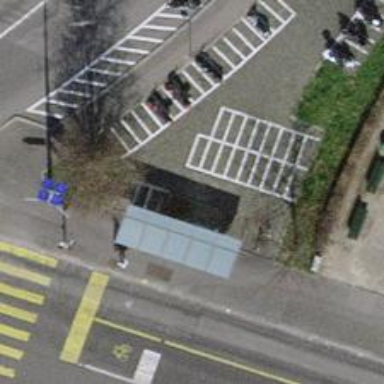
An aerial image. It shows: Bus stop with sheltered platform for public transport.